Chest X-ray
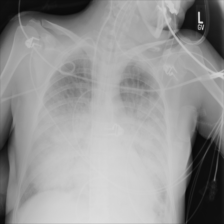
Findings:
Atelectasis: negative
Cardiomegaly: negative
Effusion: negative
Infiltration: positive
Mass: negative
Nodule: negative
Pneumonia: negative
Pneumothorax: negative
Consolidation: positive
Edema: negative
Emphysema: negative
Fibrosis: negative
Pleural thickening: negative
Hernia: negative